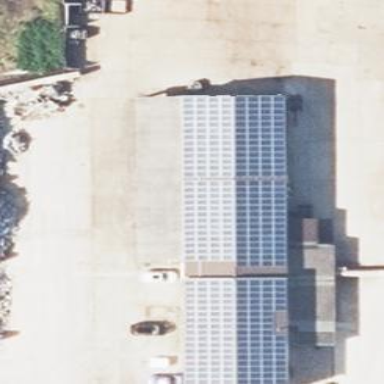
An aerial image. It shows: Building equipped with small solar photovoltaic panel for electricity generation.